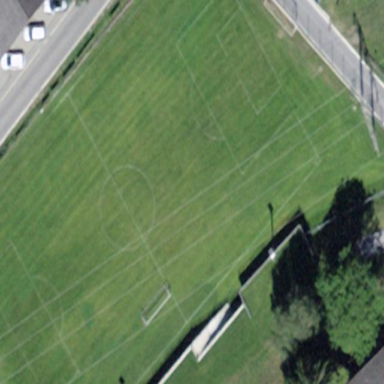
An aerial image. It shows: Soccer pitch designated for leisure and sports activities.